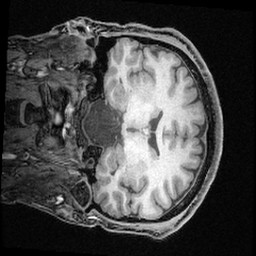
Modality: T1w
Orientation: coronal
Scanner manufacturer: ge
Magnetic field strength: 3 T
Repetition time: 0.008572 s
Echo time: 0.003384 s